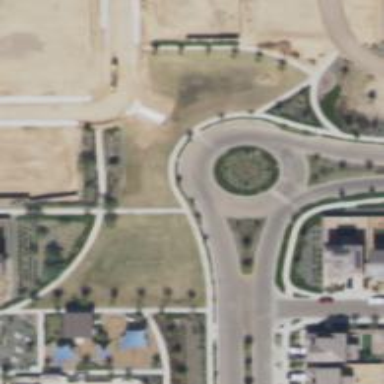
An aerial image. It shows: Residential road with asphalt surface leading up to roundabout.